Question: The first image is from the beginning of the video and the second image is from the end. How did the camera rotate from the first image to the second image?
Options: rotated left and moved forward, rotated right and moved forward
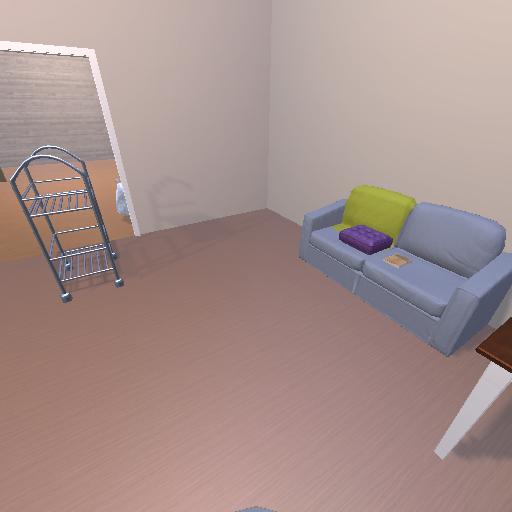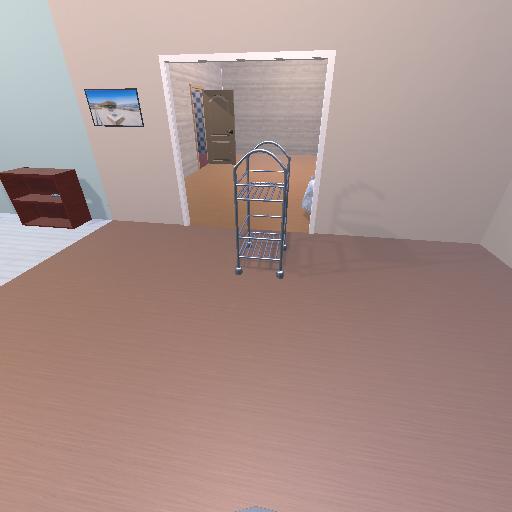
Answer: rotated left and moved forward